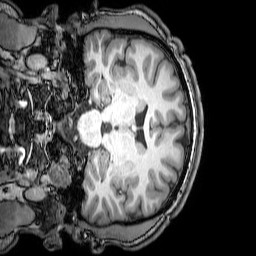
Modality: T1w
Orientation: coronal
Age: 25
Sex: male